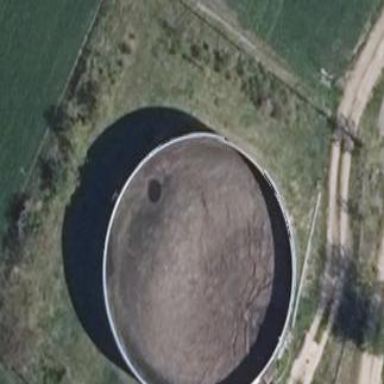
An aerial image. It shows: Building that serves as silo.